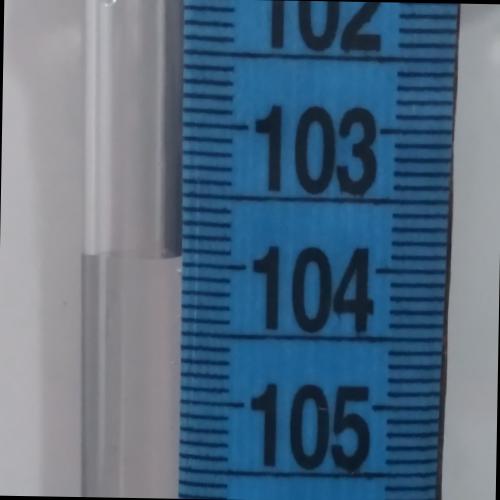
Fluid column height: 103.9 cm